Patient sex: F
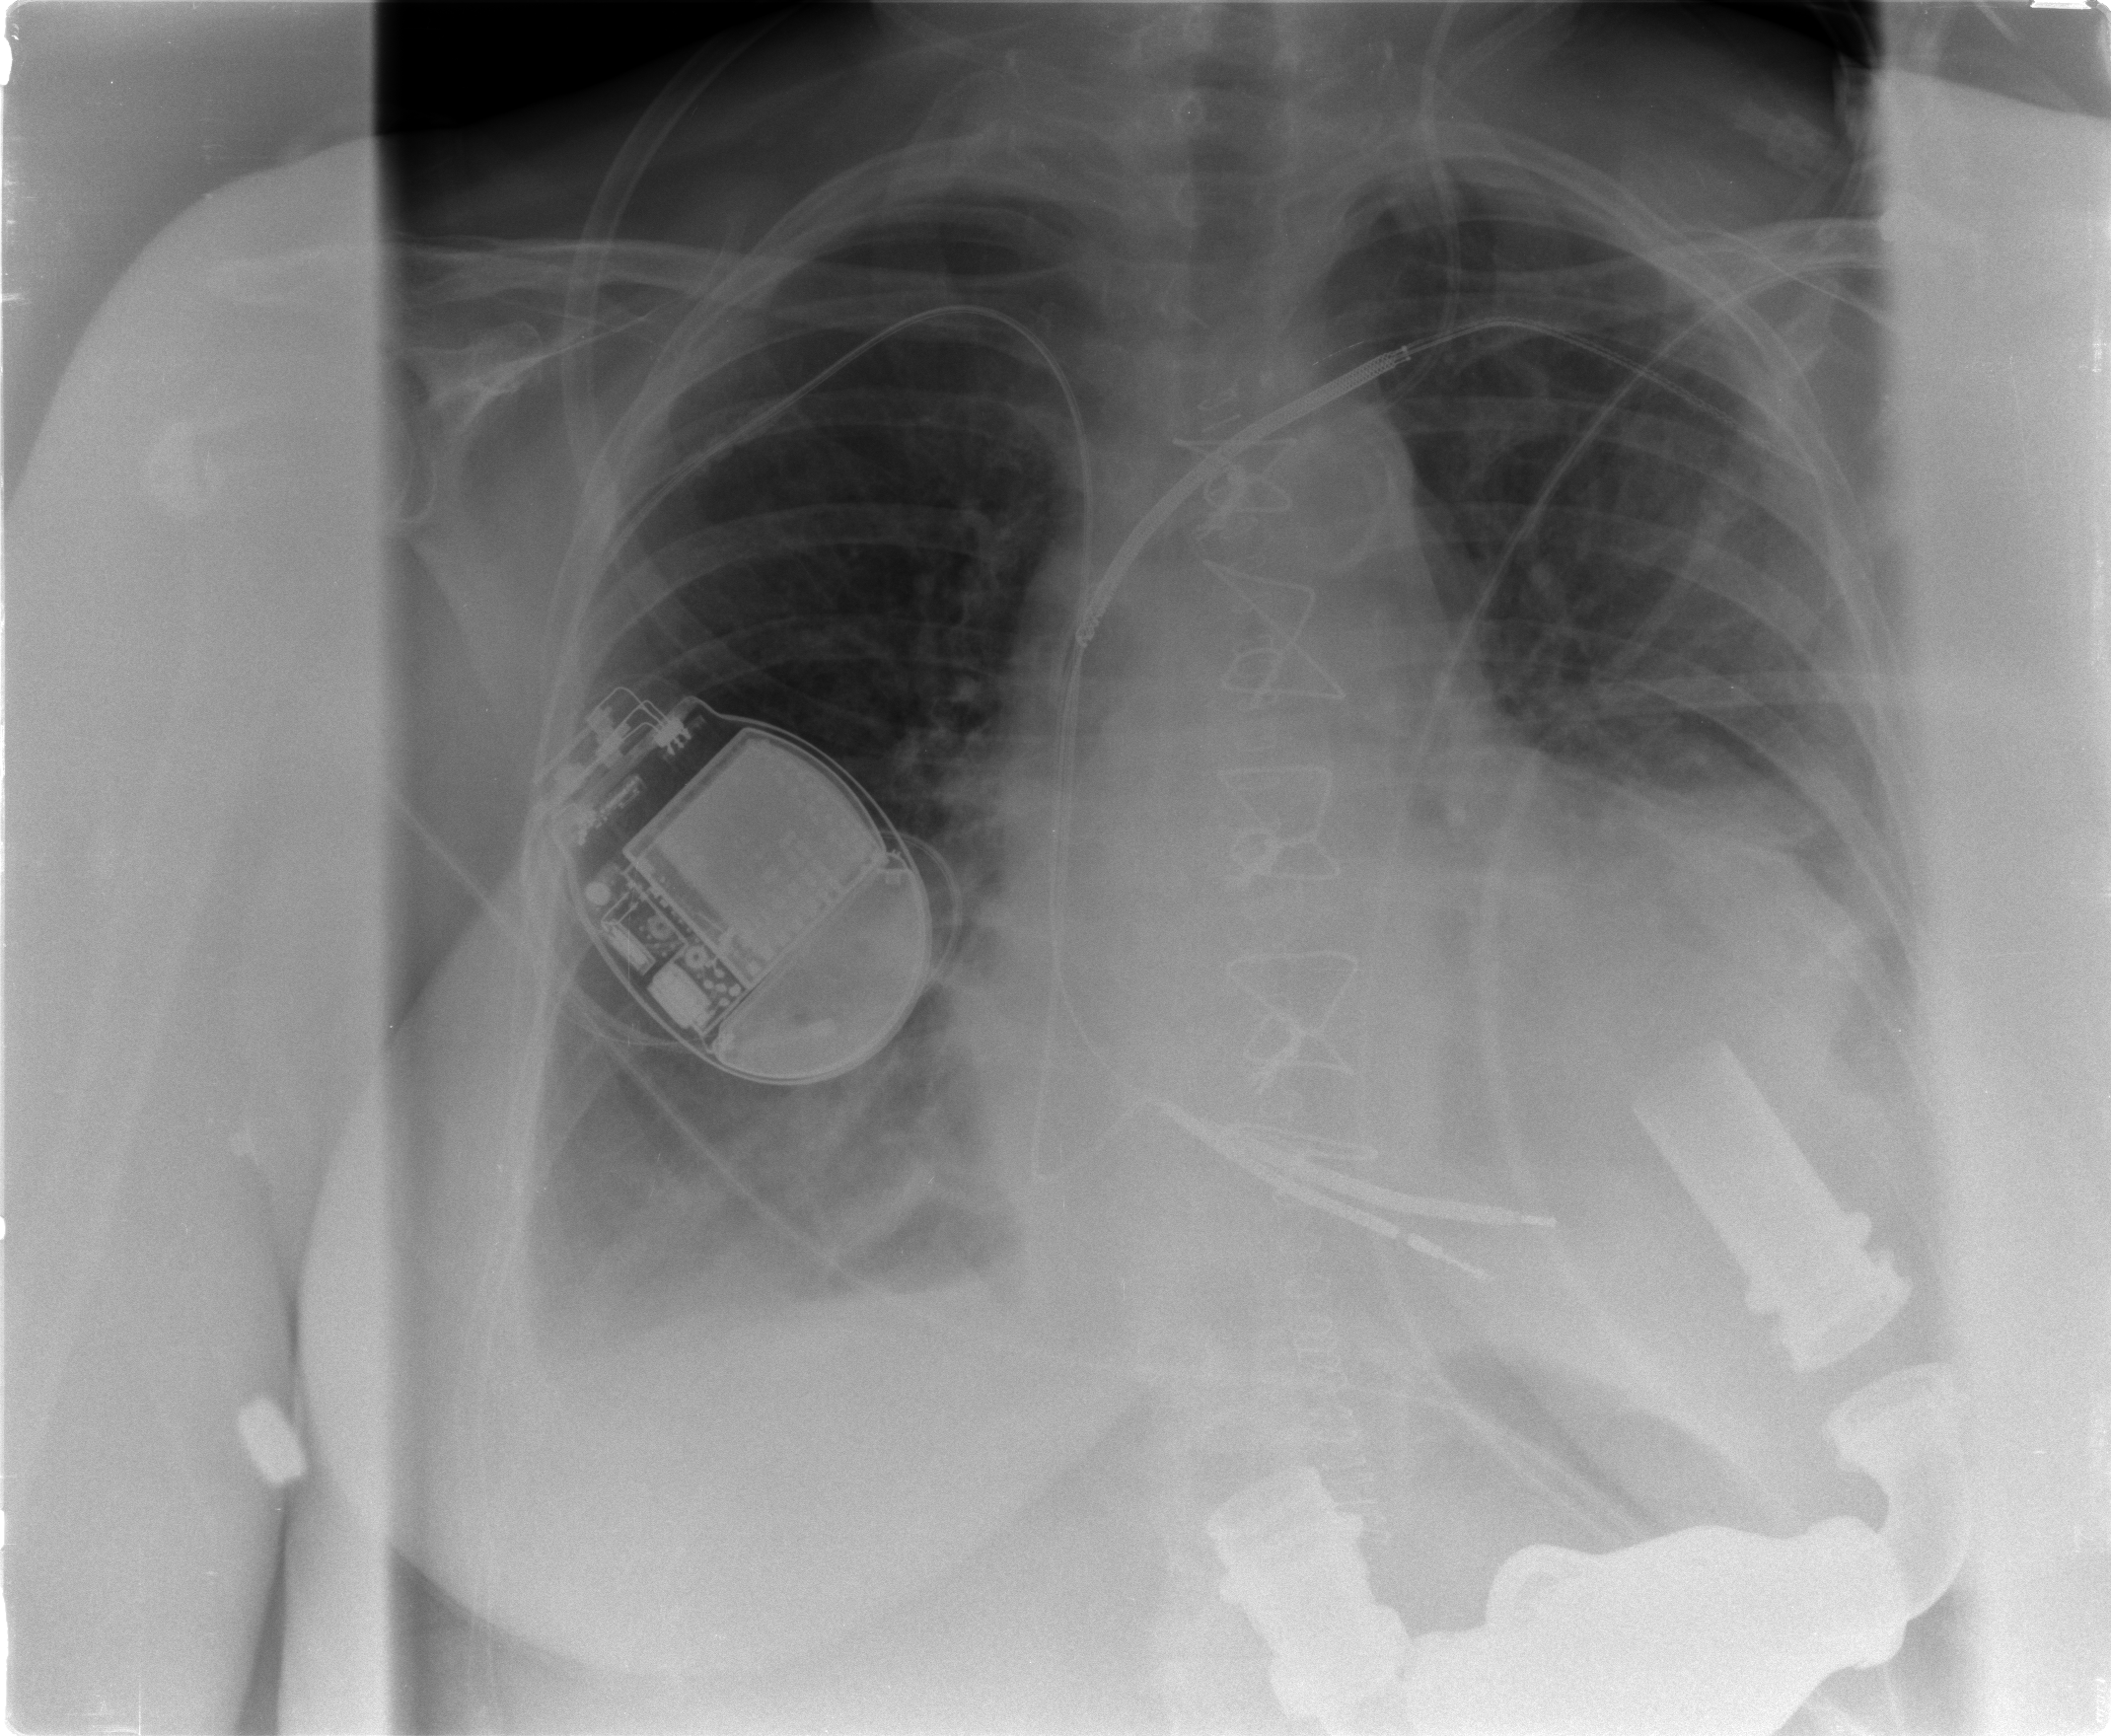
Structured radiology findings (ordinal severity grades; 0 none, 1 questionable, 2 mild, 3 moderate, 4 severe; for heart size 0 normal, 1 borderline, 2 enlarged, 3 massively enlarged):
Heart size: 2
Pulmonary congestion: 2
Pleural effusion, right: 2
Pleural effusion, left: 2
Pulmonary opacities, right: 0
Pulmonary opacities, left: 2
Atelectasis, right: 2
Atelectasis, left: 2